Field crop: tomato
Growth stage: 2
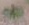
Species: solanum